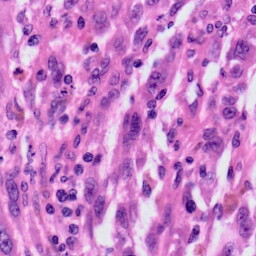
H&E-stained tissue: Skin